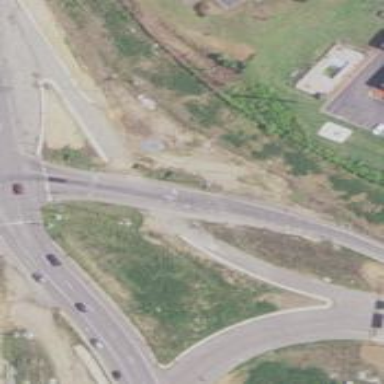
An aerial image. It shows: Motorway link at Diverging Diamond Interchange (DDI) junction.